Field crop: tomato
Growth stage: 1
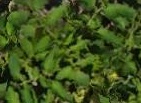
Species: tomato